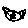
Label: cat